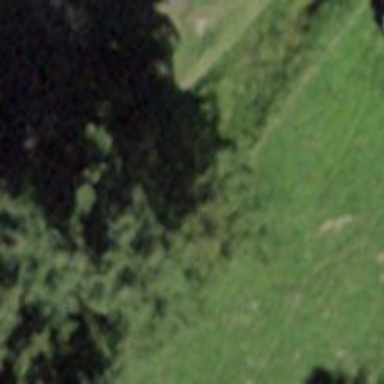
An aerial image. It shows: Bridleway.